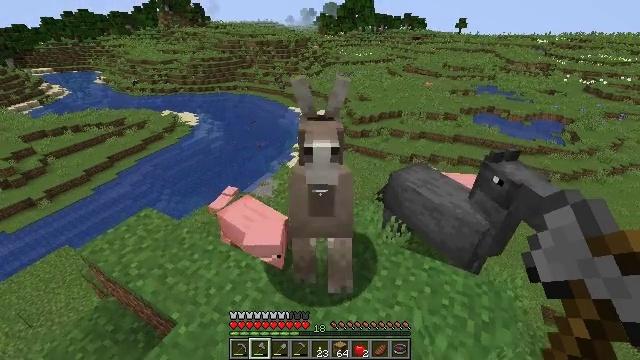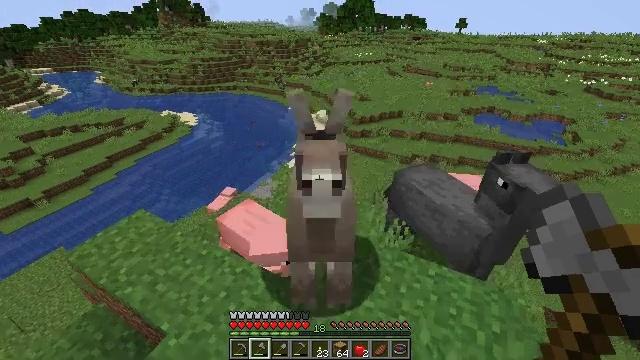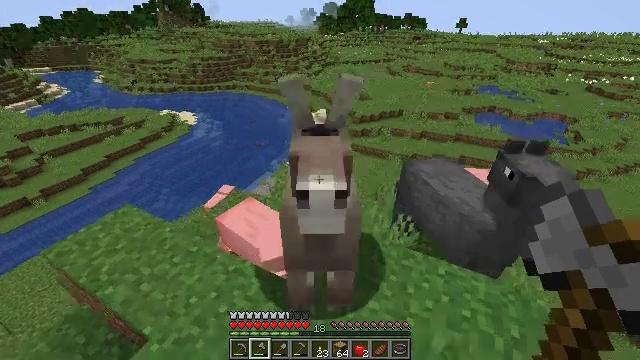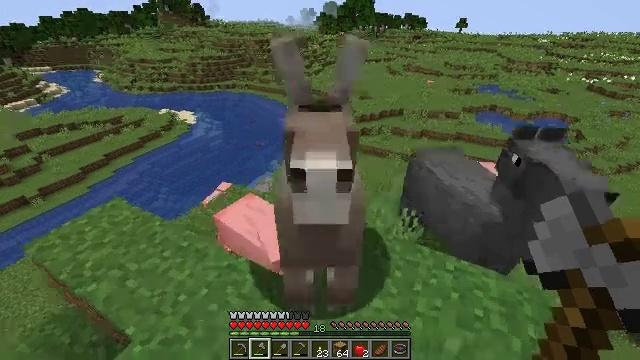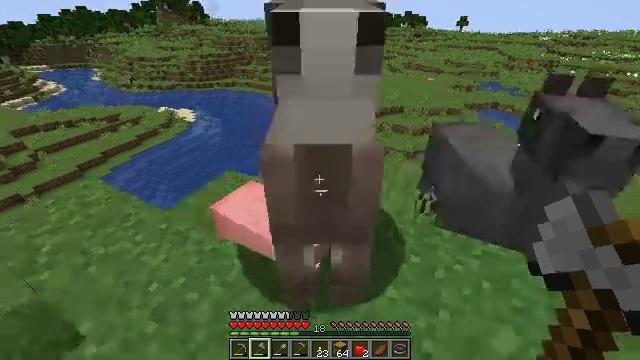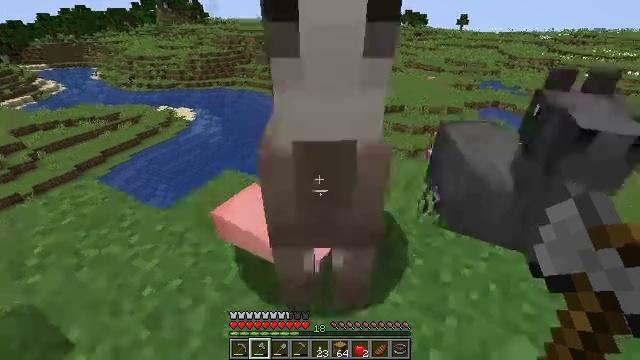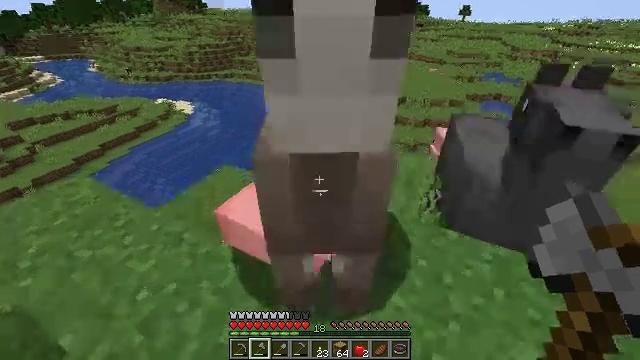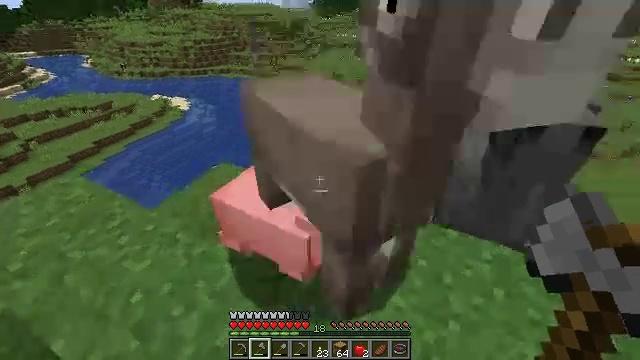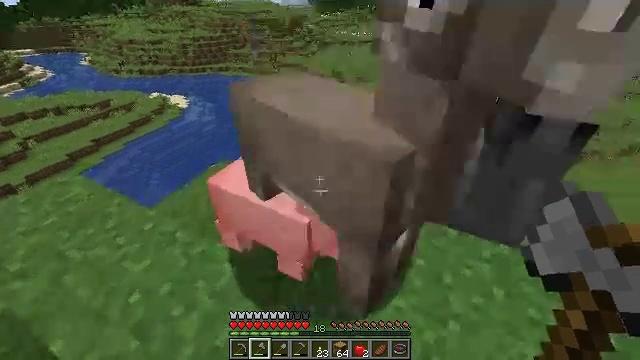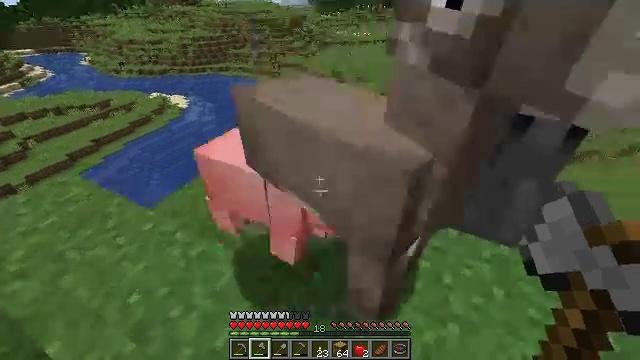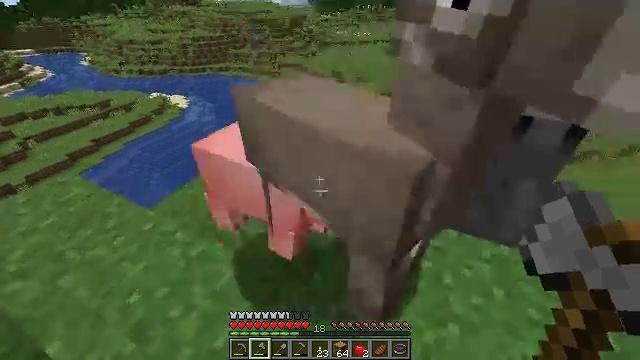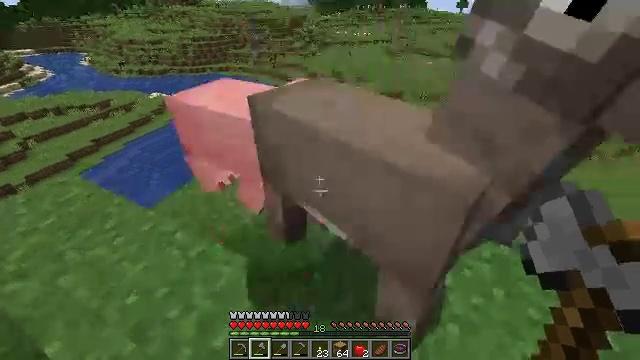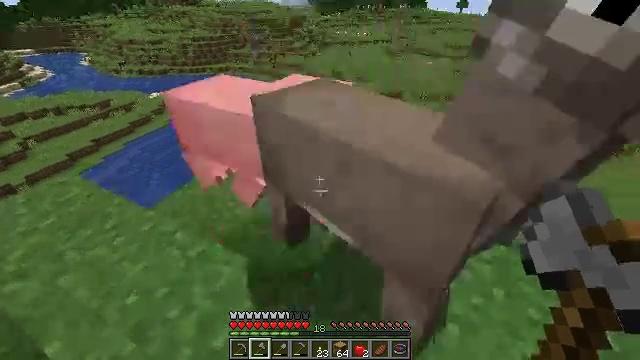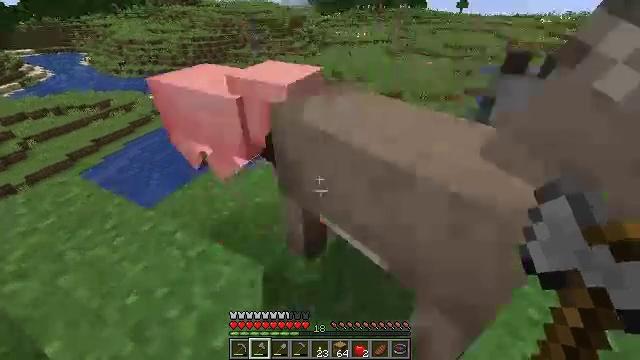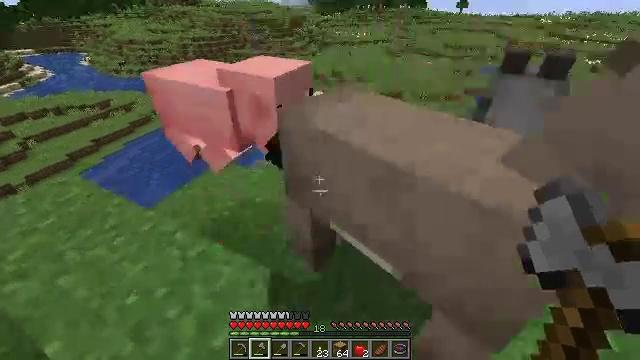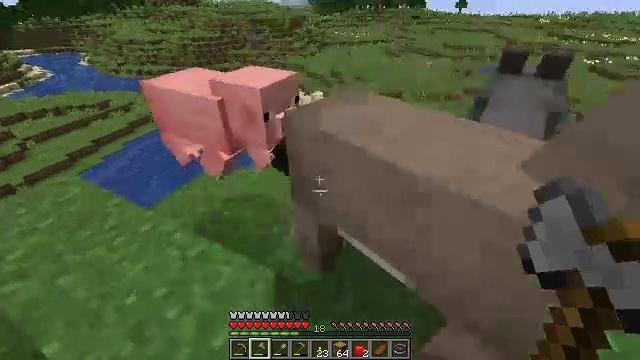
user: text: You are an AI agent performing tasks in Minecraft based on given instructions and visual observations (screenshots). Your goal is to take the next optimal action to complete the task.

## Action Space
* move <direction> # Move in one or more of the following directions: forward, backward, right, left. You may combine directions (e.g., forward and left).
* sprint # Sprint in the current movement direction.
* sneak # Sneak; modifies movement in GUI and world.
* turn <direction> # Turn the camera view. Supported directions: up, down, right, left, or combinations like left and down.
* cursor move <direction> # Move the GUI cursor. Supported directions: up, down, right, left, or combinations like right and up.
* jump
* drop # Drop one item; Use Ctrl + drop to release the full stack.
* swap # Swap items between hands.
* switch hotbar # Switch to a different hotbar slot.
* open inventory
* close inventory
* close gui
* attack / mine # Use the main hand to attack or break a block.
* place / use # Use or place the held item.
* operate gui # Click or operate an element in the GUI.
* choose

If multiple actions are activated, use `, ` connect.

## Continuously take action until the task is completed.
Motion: motion action
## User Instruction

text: Collect cracked stone bricks from ruins.
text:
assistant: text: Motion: move forward
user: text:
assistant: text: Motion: move forward
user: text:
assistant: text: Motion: no_op
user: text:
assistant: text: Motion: no_op
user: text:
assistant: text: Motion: no_op
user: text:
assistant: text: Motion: turn down
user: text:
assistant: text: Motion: no_op
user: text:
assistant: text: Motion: no_op
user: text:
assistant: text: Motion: no_op
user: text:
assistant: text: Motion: no_op
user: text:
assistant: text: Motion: no_op
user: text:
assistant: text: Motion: no_op
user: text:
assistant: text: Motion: no_op
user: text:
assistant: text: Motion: no_op
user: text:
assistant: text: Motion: no_op
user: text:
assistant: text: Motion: turn right
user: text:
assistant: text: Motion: turn right
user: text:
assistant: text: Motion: turn right
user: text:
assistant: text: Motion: turn right
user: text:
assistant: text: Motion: turn right
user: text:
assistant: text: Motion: use / place
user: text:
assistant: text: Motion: use / place
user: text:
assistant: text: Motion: turn right, use / place
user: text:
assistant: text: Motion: turn right
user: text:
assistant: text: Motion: turn right
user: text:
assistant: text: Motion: turn right
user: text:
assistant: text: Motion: turn right
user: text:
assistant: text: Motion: turn right
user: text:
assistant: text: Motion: turn right
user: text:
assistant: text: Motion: no_op